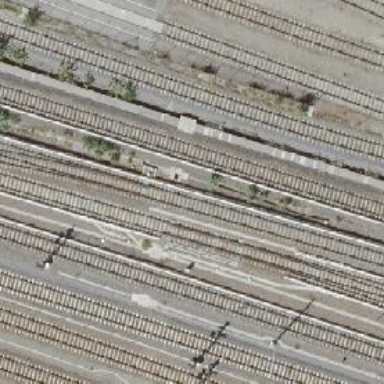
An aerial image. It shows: Railway switch with the turnout on the left side.